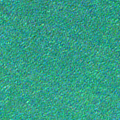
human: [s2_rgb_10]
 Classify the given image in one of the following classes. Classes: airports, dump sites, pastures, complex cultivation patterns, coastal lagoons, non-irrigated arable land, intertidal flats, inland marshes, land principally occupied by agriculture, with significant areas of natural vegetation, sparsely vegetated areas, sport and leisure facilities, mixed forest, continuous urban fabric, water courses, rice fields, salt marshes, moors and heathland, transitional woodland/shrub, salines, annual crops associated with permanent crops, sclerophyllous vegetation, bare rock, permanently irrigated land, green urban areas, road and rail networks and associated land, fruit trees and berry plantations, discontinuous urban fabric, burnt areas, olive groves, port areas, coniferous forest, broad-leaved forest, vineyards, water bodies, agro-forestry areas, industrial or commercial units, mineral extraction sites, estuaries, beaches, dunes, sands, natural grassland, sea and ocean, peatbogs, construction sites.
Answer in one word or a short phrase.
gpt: sea and ocean